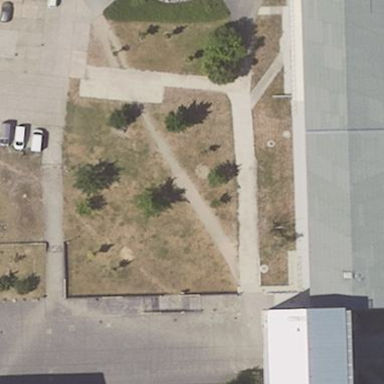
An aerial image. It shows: School building.